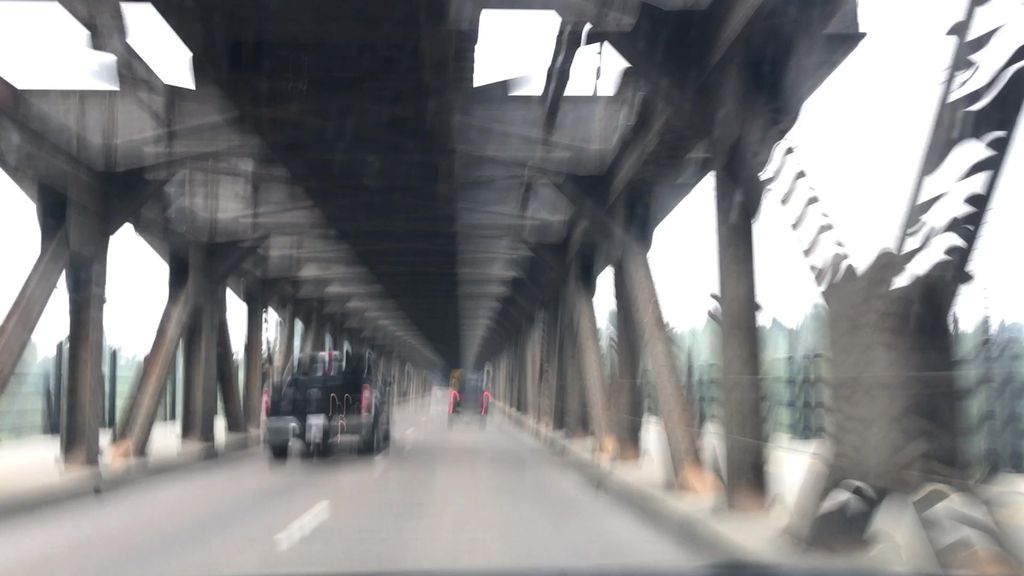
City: edmonton